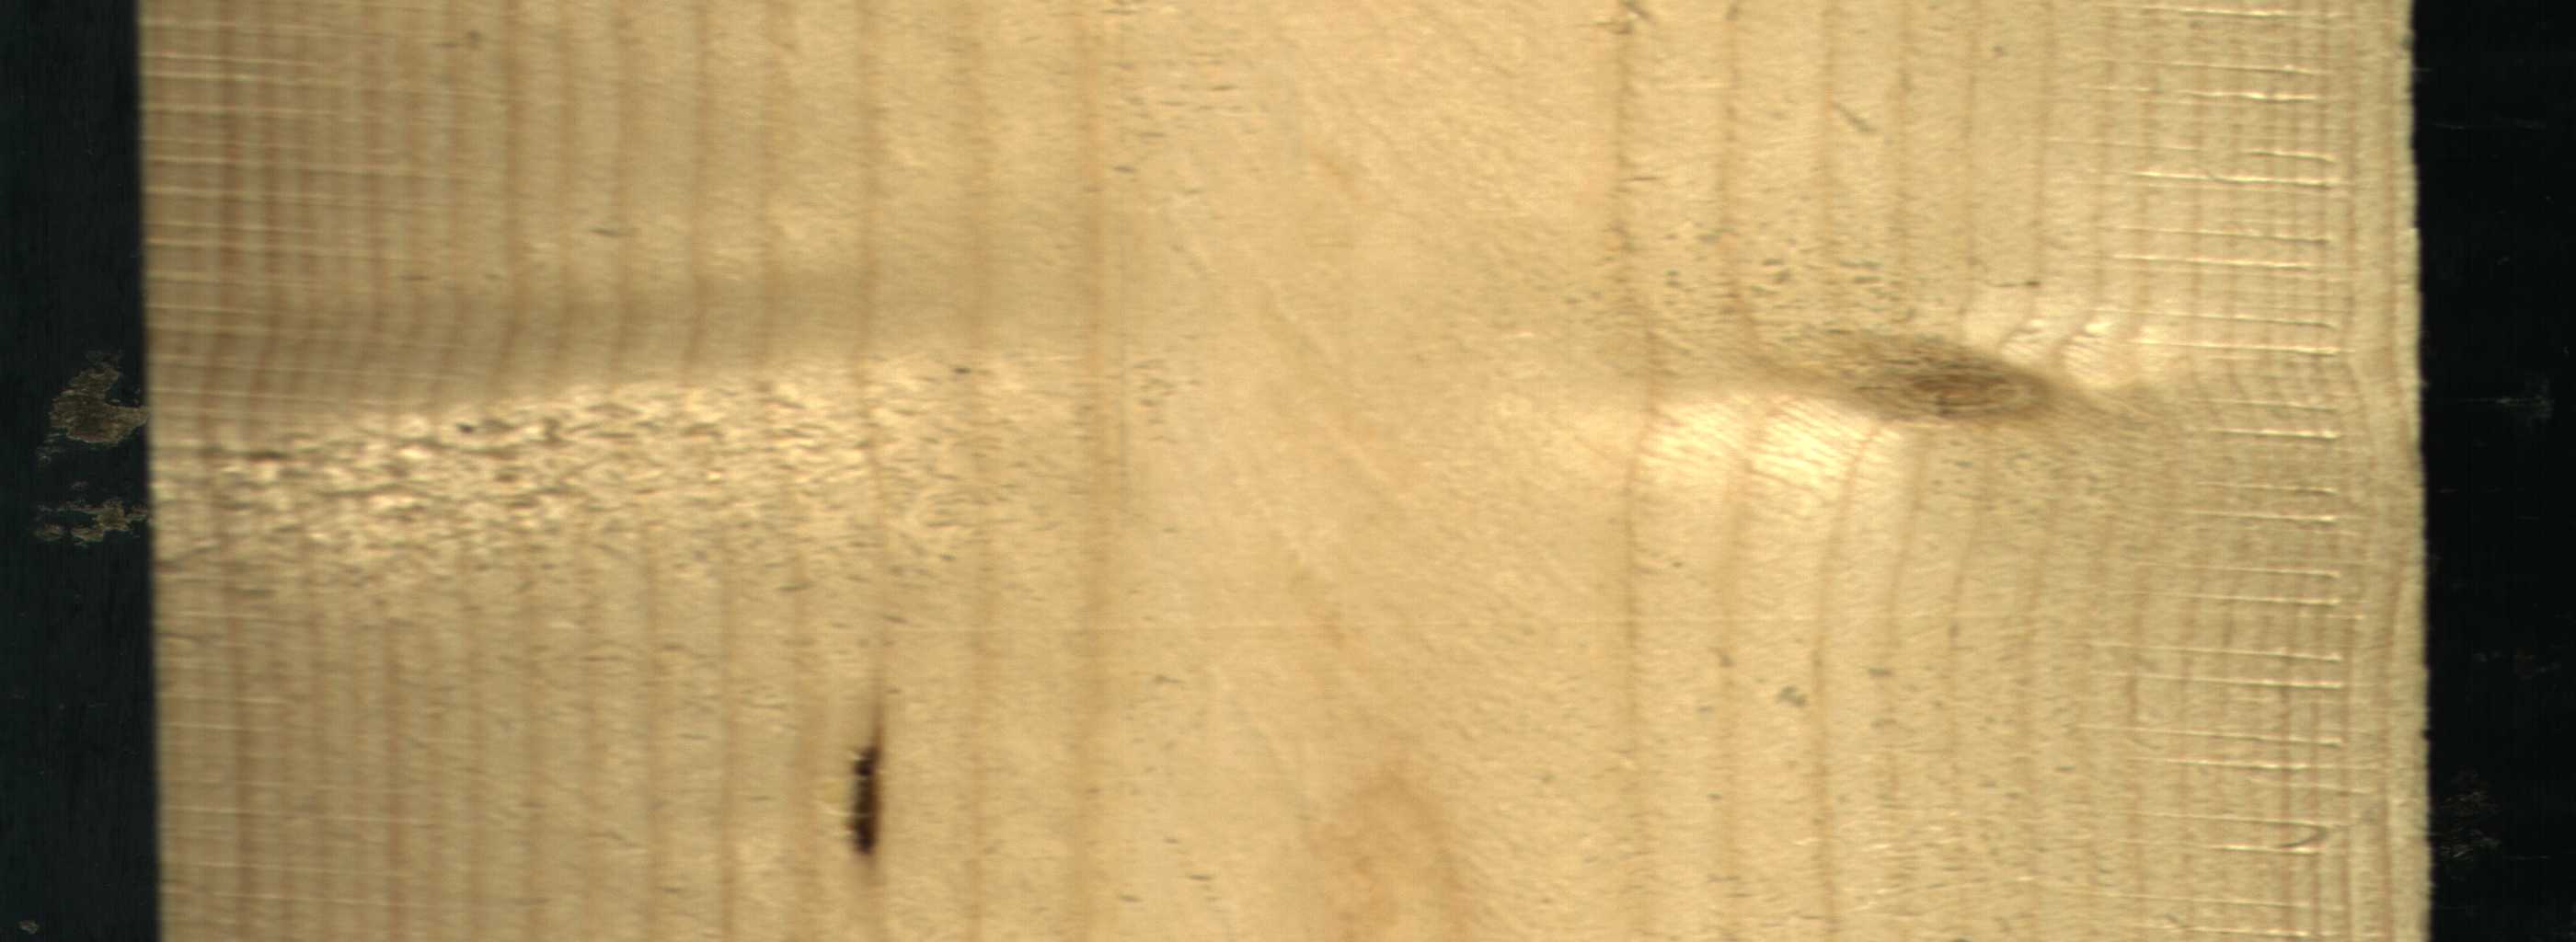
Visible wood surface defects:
resin
Live_Knot